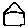
Label: house